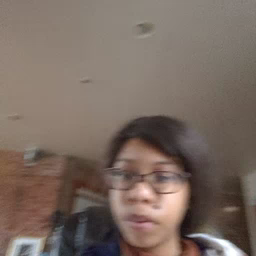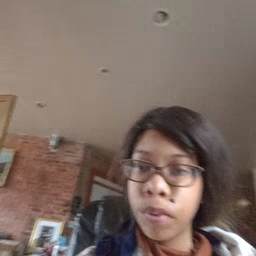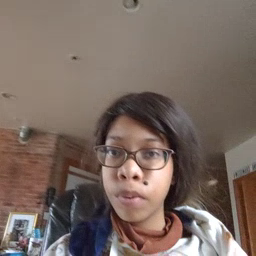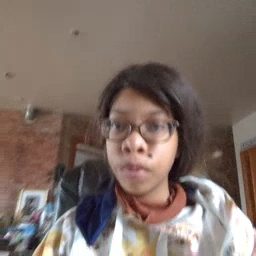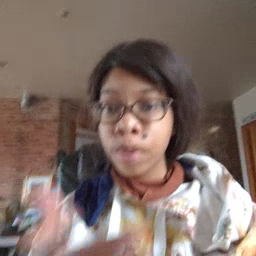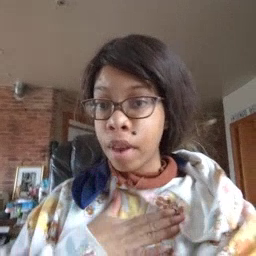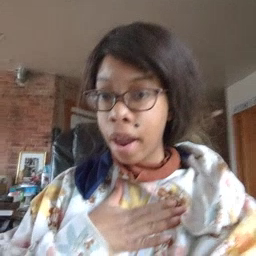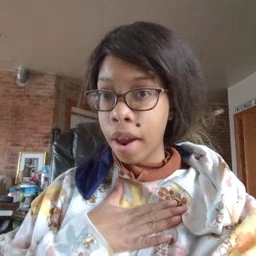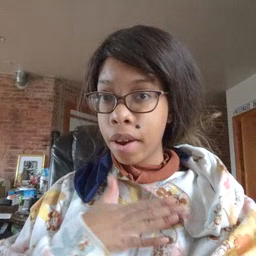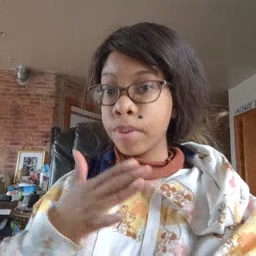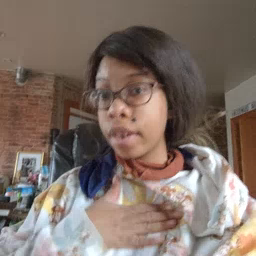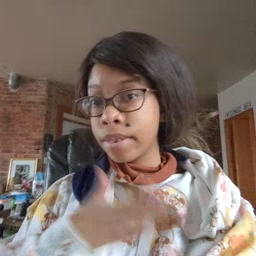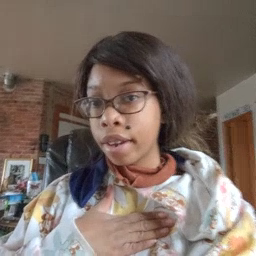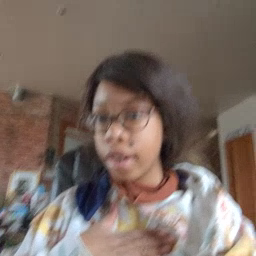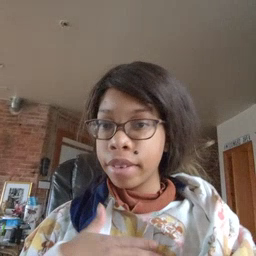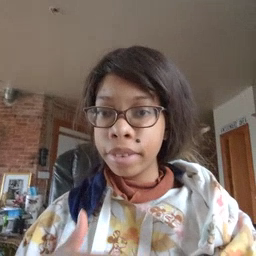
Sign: minemy